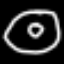
Label: donut